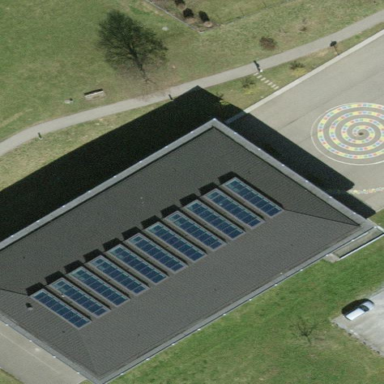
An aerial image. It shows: School building.